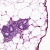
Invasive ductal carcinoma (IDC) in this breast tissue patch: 0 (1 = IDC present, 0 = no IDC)